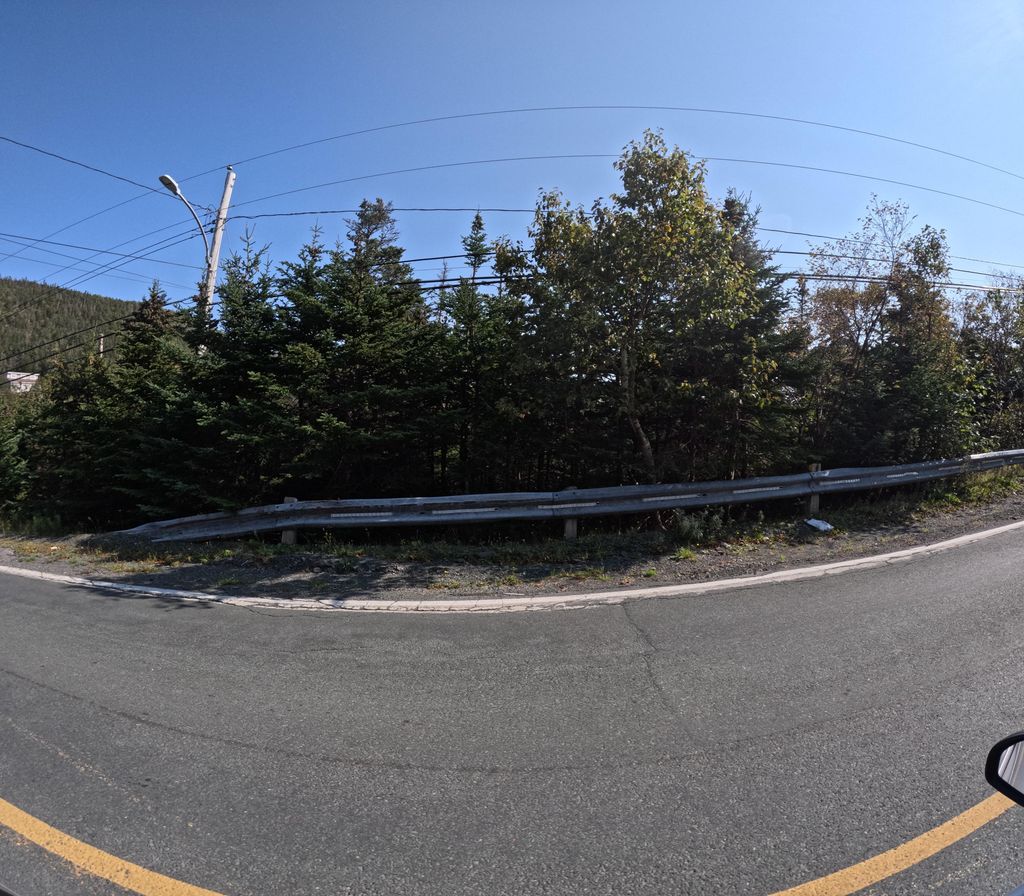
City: st_johns